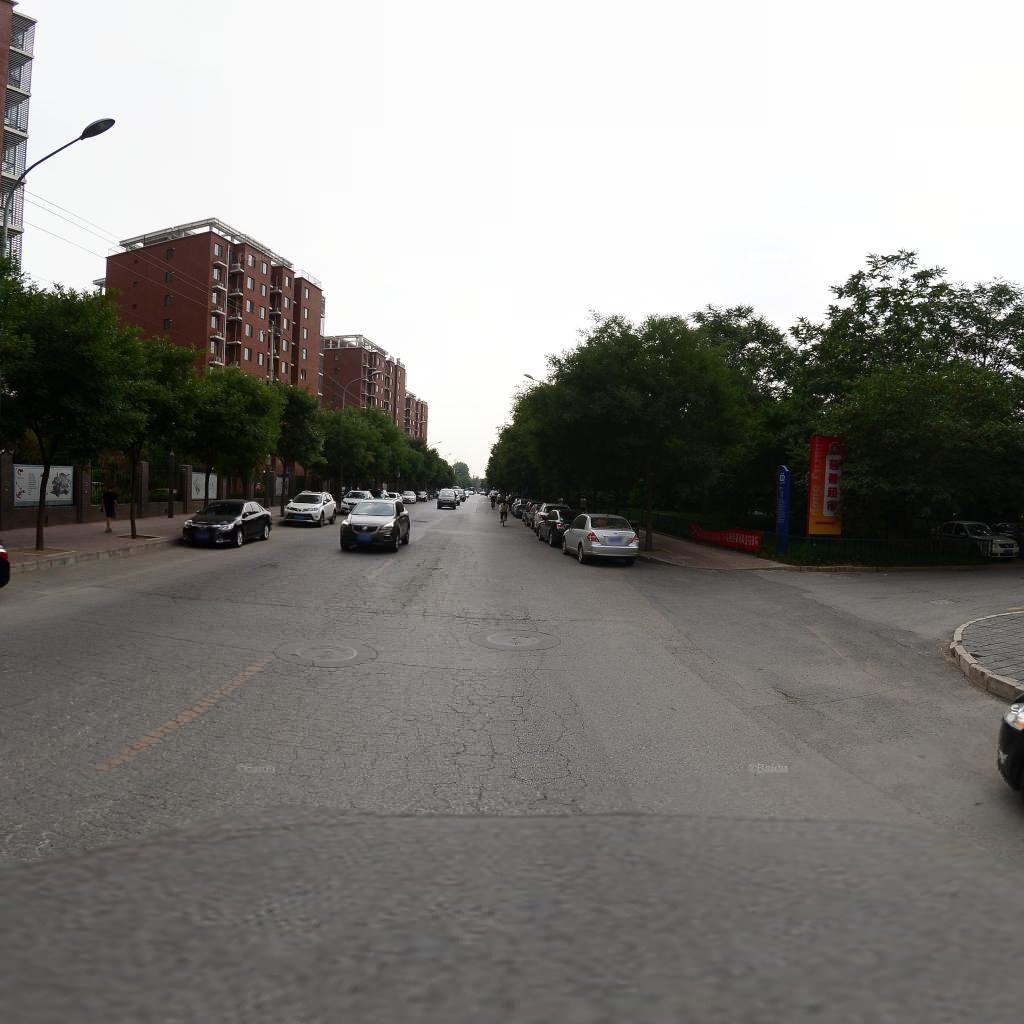
Region: Haidian
Road damage annotations: alligator crack, manhole cover, manhole cover